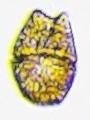
Label: Akashiwo